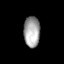
Tissue: lung
Cell type: T cells
Senescence score: 0.2196
Nuclear area (px): 488
Mean DAPI intensity: 162.807